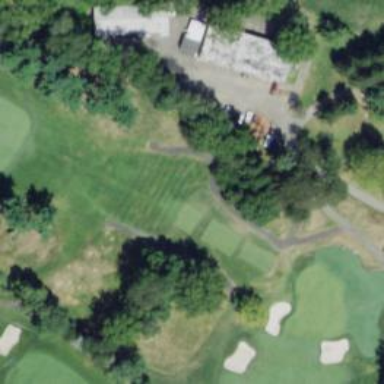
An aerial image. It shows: Path used for both walking and golf.